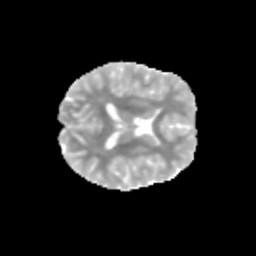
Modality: MD
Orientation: axial
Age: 12
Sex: female
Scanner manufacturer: siemens
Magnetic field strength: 3 T
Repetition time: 3.8 s
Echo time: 0.07 s